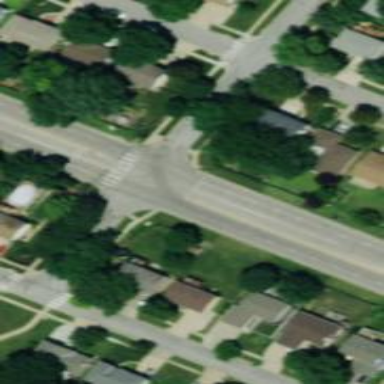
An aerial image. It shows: Road with stop sign.